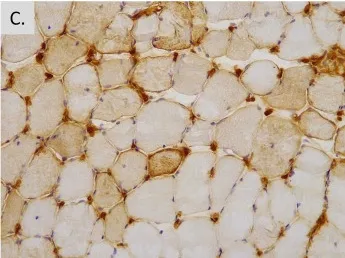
Histopathology from muscle biopsy at time of initial diagnosis. C; MHC class I stain demonstrating patching upregulation of MHC class I.
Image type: pathology (immunostaining)